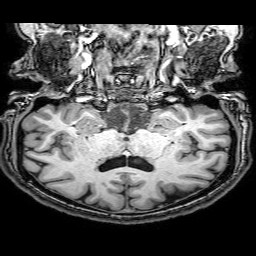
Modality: T1w
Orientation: sagittal
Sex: female
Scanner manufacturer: philips
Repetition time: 0.008098 s
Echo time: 0.0037 s